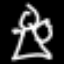
Label: angel